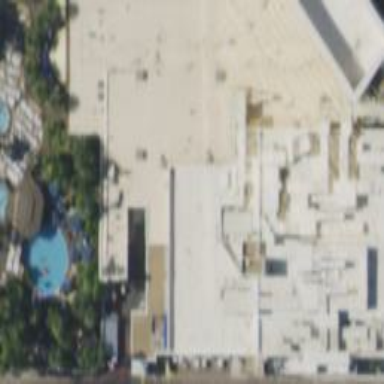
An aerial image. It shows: Theatre.